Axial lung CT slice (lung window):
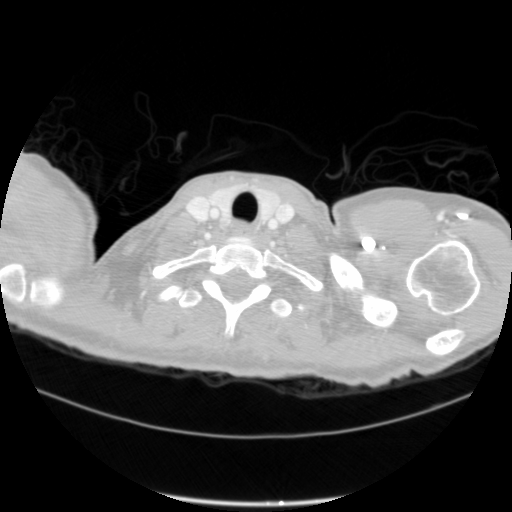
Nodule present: no